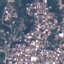
Land use / land cover class: Residential